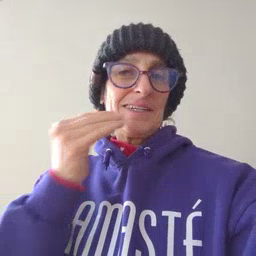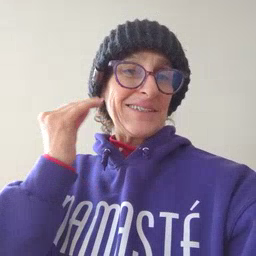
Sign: kiss